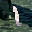
Label: 1